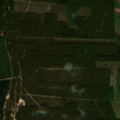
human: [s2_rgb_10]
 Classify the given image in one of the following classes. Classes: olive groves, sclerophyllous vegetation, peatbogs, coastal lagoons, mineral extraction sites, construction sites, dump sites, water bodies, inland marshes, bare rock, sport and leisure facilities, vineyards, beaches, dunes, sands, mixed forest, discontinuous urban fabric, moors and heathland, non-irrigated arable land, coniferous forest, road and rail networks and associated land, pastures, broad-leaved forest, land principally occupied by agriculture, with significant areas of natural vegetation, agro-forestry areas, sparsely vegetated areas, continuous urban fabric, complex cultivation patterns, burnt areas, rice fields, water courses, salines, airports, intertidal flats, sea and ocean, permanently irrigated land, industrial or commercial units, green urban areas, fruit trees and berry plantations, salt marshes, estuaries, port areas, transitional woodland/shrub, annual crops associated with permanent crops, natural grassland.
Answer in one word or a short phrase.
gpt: non-irrigated arable land, coniferous forest, transitional woodland/shrub